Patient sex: F
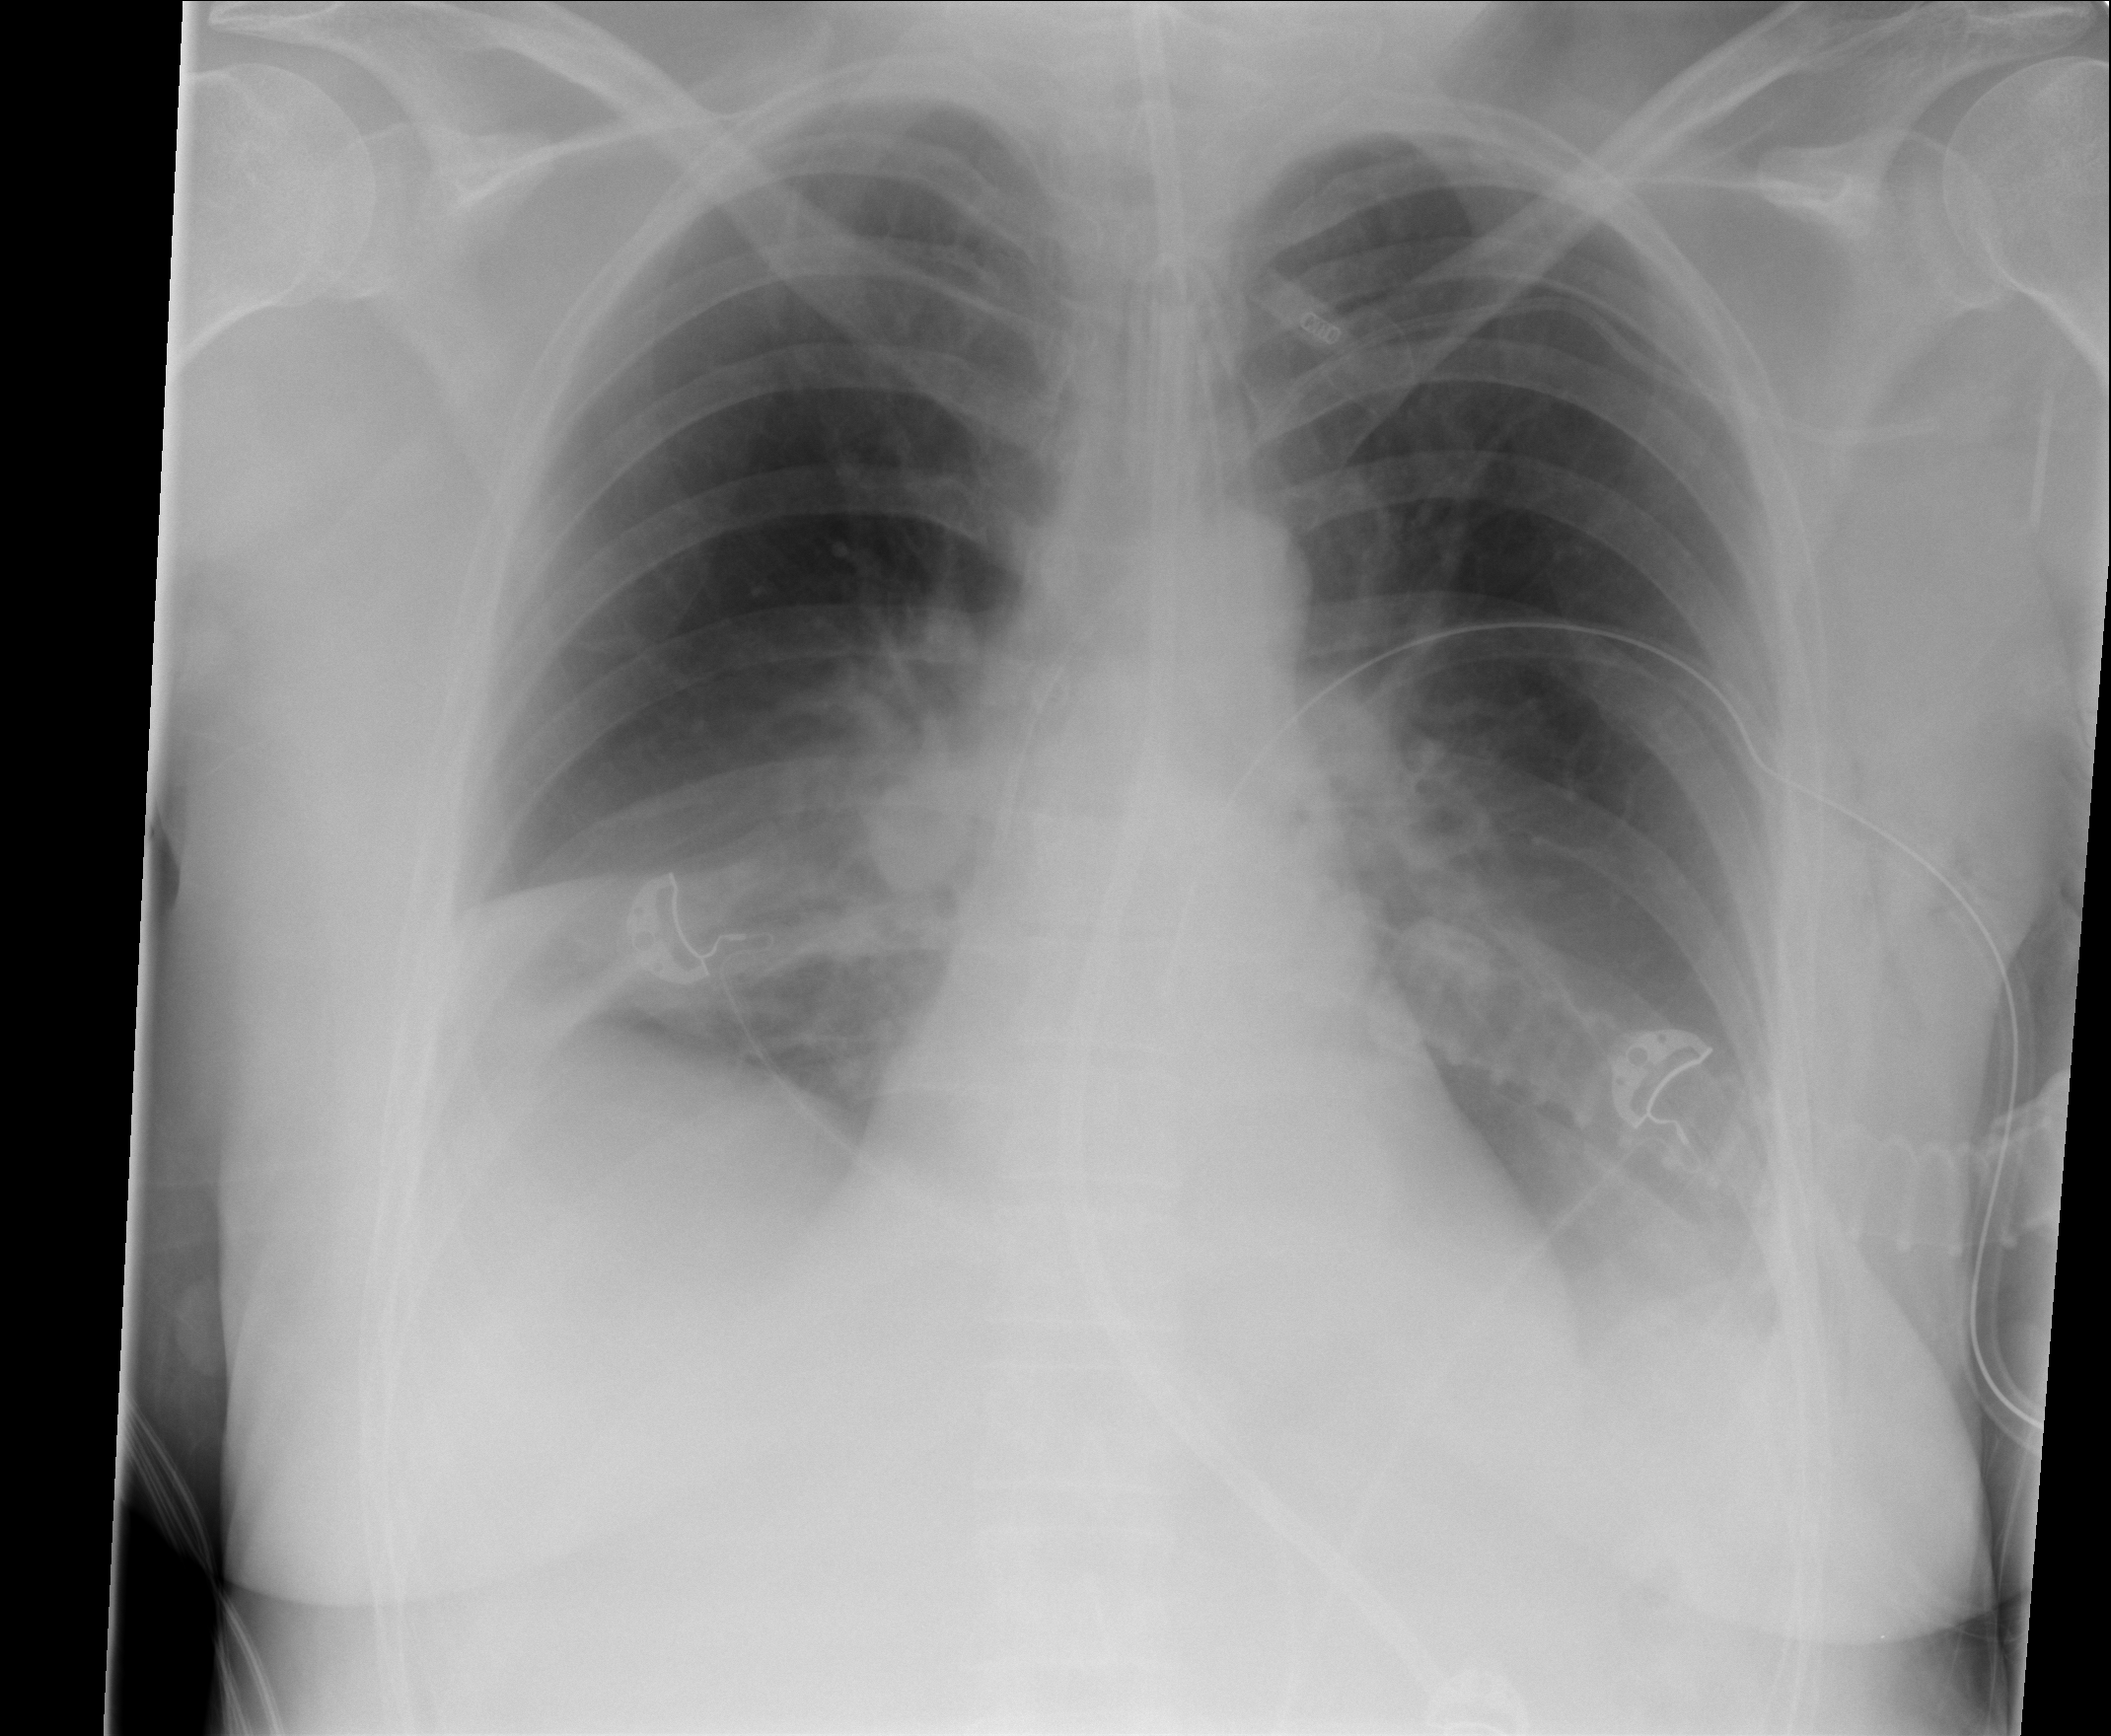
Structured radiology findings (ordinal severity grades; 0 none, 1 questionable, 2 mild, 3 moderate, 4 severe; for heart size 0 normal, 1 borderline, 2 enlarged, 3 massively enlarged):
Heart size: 0
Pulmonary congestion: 0
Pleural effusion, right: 2
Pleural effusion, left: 2
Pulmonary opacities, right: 0
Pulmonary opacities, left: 0
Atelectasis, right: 1
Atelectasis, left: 2